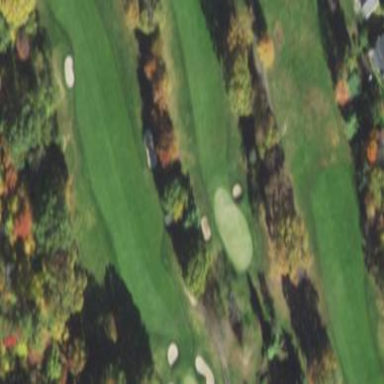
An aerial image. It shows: Grassy area designated as golf fairway.